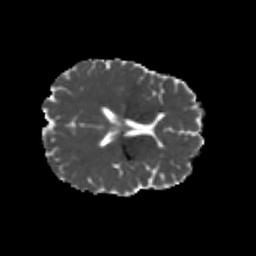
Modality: MD
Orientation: axial
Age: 25
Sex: female
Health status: healthy
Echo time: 0.074 s